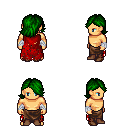
a pixel art fantasy rpg character, male body template, human, tanned skin, red tattered cape, robe skirt, green swoop hairstyle, white cloth bandages, brown shoes, four views (front, back, left, right), 2x2 character sprite sheet, small pixel art, hard edges, no anti-aliasing